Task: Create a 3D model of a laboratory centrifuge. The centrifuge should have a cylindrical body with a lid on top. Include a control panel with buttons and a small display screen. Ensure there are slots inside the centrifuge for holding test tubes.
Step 497:
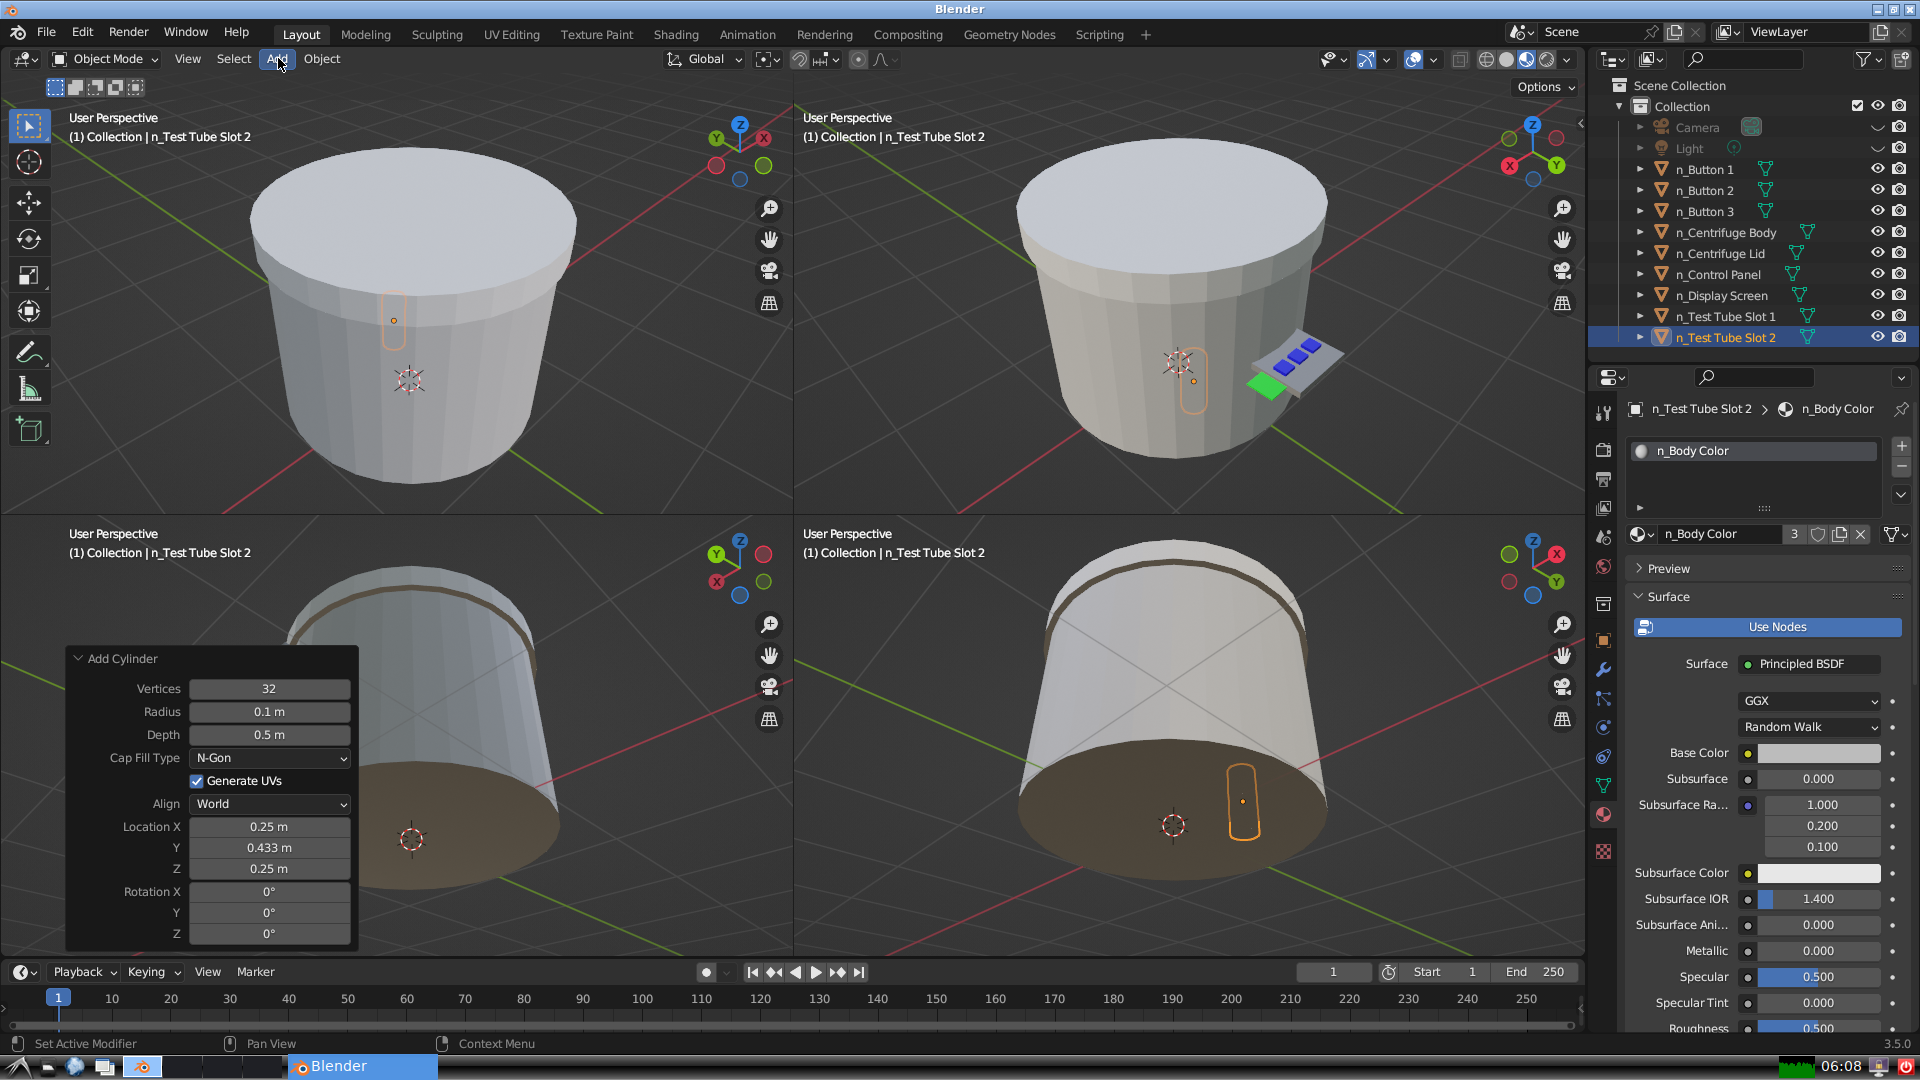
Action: click: no